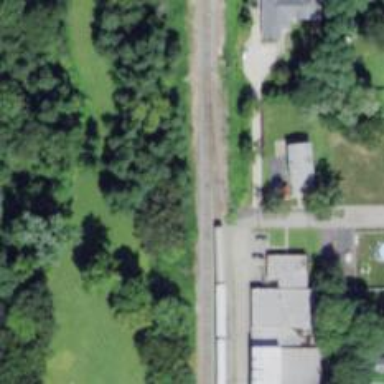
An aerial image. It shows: Railway siding for service.